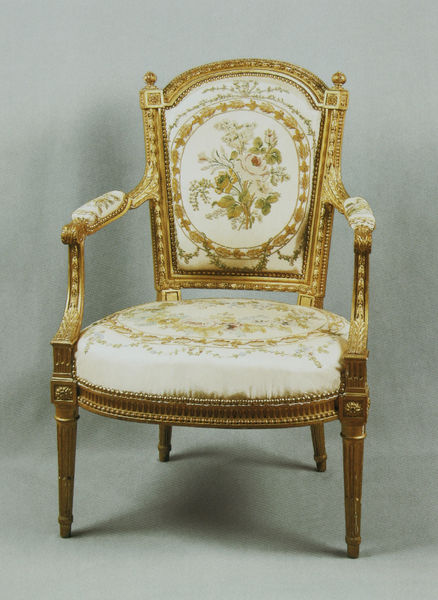
Titel: Sessel "en cabriolet"
Künstler: Henri Jacob
Standort: St. Petersburg
Institution: Schloss Pawlowsk
Schlagwörter: blätter, laub, schatten, weiß, gelb, grün, ocker, sitzen, blume, blumen, grau, hell, holz, licht, schmuck, stuhl, blüte, blüten, gras, rose, rosen, rot, schloss, muster, ornament, alt, barock, rahmen, samt, möbel, rückenlehne, zweige, bestickt, gold, sessel, stickerei, stoff, klassizismus, girlande, pflanze, pflanzen, rokoko, seide, kreis, oval, rund, ranken, beine, bein, armlehne, lehne, sitz, rand, lehnen, kaiser, kissen, könig, thron, bezug, bordüre, polster, gobelin, dekor, floral, ornamente, verzierung, atelier, strauss, stuck, stil, bronze, edel, nägel, hoch, blumenstrauss, satin, foto, fotografie, blumenmuster, motiv, vergoldet, kugel, kugeln, stempel, herrscher, kranz, schnitzerei, girlanden, photo, verziert, ornamental, knauf, armlehnen, rücklehne, medallion, polsterung, stuhlbein, stuhlbeine, antik, mobiliar, gefasst, gepolstert, polsterstuhl, empire, sitzfläche, prunk, gülden, fotographie, möbelstück, eierstab, verzierungen, vergoldung, geschnitzt, rosetten, schnitzereien, sitzmöbel, bespannt, knäufe, verziehrung, überzug, louis, blattgold, polstersessel, habsburg, röntgen, sessl, florales, louis seize, schleide, beinte, gobelinstickerei, rückenpolster, auf cremfarbenem grund, verziet